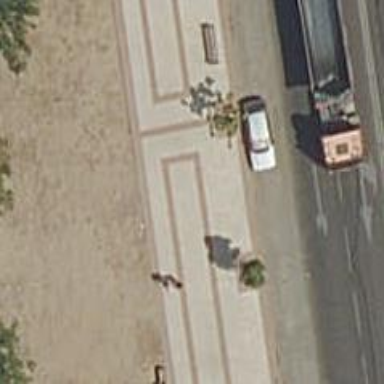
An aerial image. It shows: Bench.